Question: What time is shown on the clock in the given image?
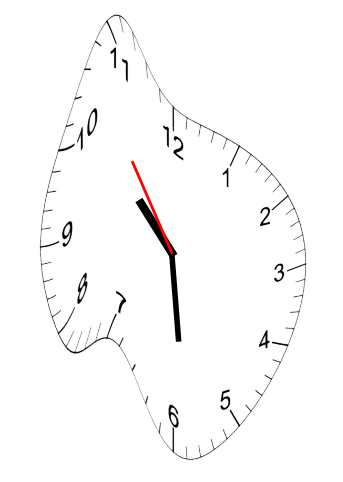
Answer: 10:28:54